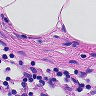
Metastatic tissue present: no